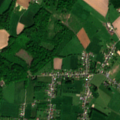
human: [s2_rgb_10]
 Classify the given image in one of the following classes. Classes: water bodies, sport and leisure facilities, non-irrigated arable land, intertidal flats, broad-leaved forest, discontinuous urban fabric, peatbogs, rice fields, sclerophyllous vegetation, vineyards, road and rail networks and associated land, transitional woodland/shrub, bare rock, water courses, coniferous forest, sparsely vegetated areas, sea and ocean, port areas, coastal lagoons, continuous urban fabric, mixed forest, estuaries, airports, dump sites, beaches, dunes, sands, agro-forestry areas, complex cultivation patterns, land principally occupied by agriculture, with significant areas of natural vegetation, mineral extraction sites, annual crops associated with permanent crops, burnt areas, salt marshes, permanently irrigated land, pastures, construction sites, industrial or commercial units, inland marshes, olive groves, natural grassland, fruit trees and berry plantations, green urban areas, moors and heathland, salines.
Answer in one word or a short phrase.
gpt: discontinuous urban fabric, non-irrigated arable land, pastures, complex cultivation patterns, land principally occupied by agriculture, with significant areas of natural vegetation, broad-leaved forest